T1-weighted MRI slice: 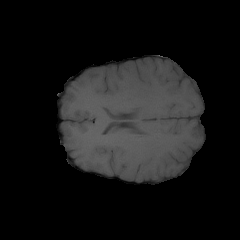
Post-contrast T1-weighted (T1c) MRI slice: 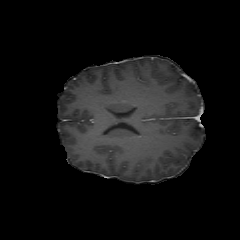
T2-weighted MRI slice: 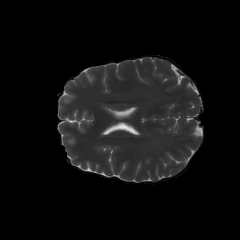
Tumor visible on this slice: no